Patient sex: F
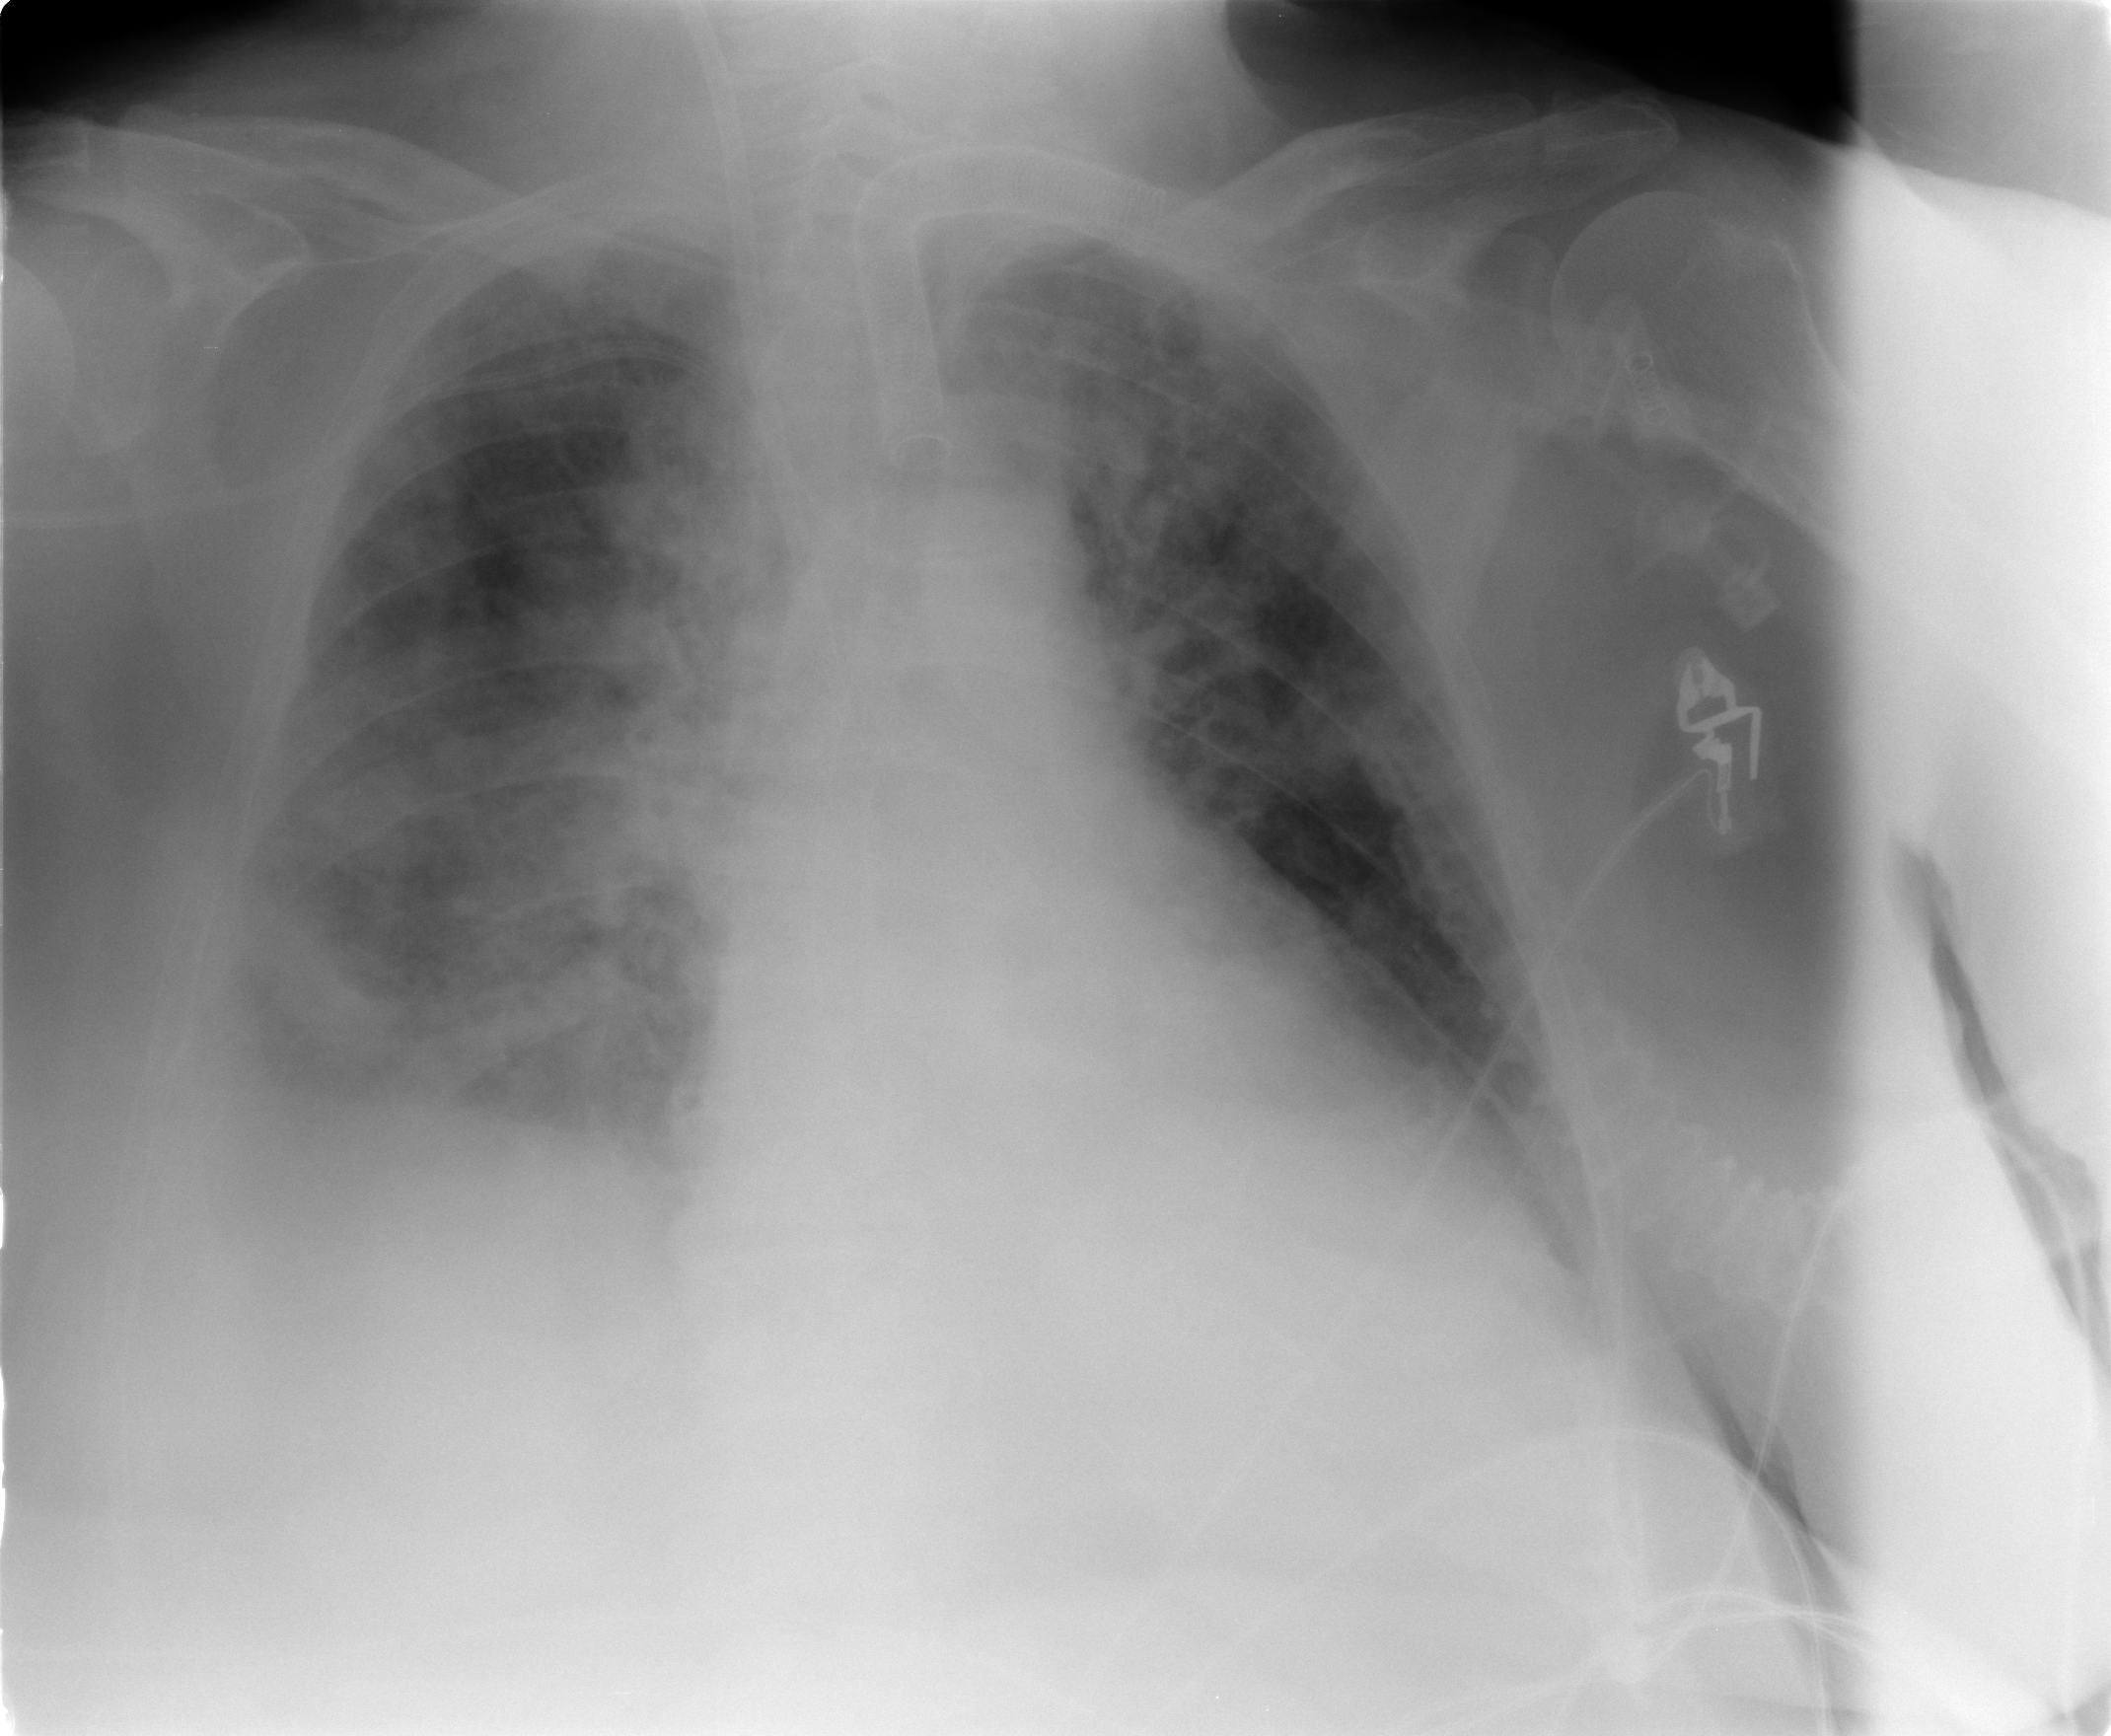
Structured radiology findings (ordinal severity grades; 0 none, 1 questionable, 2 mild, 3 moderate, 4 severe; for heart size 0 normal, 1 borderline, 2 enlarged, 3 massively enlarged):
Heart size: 2
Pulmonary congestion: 3
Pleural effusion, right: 2
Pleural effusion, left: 2
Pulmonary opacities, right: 3
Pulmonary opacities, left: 3
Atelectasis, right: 2
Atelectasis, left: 2